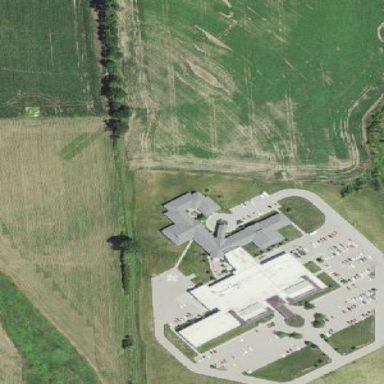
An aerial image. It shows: Hospital building.